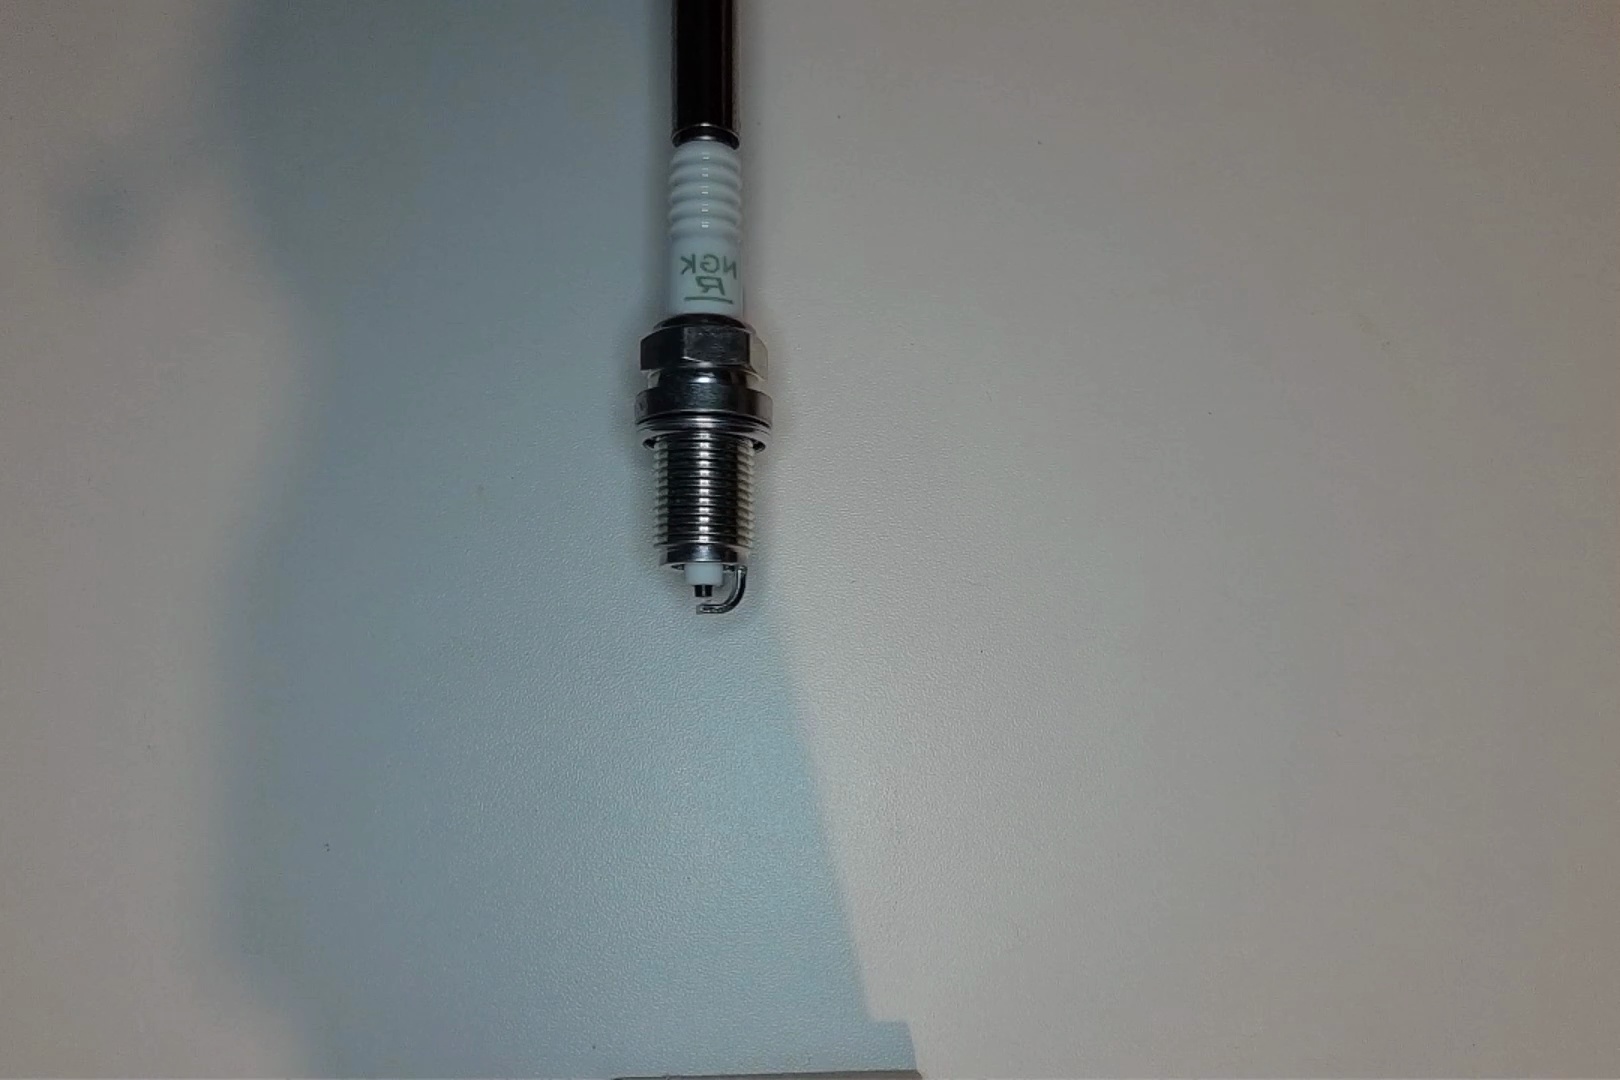
Label: normal